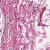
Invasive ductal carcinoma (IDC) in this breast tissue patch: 0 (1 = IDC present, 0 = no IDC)